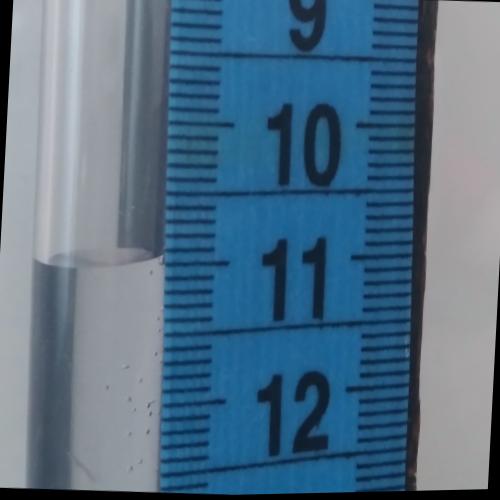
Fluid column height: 10.9 cm